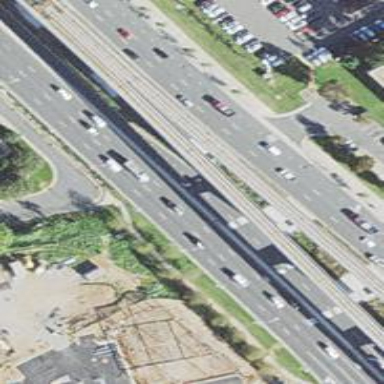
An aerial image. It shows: Bridge with electrified rail.